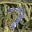
Label: 7